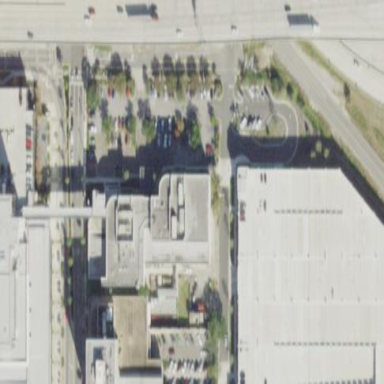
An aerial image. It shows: Hospital building.